Question: 'appbar_star' static resource is the designed from <URL>
'''
<Style x:Key="StarToggleButtonStyle" TargetType="ToggleButton">
<Setter Property="Foreground" Value="White"/>
<Setter Property="BorderBrush" Value="Black"/>
<Setter Property="BorderThickness" Value="1"/>
<Setter Property="Template">
<Setter.Value>
<ControlTemplate TargetType="ToggleButton">
<Border BorderBrush="{TemplateBinding BorderBrush}" BorderThickness="{TemplateBinding BorderThickness}">
<ContentPresenter SnapsToDevicePixels="{TemplateBinding SnapsToDevicePixels}"
RecognizesAccessKey="True"
ContentTemplate="{TemplateBinding ContentTemplate}"
HorizontalAlignment="{TemplateBinding HorizontalContentAlignment}"
Margin="{TemplateBinding Padding}"
VerticalAlignment="{TemplateBinding VerticalContentAlignment}" />
</Border>
<ControlTemplate.Triggers>
</ControlTemplate.Triggers>
</ControlTemplate>
</Setter.Value>
</Setter>
</Style>
'''
'''
<ToggleButton cal:Message.Attach="Favorite($dataContext)" Width="15" Height="15" Style="{StaticResource StarToggleButtonStyle}" Margin="10,0,0,0">
<Rectangle Width="10" Height="10" Fill="{Binding Path=Foreground, RelativeSource={RelativeSource FindAncestor, AncestorType={x:Type ToggleButton}}}">
<Rectangle.OpacityMask>
<VisualBrush Stretch="Fill" Visual="{StaticResource appbar_star}" />
</Rectangle.OpacityMask>
</Rectangle>
</ToggleButton>
'''
However, here is what I got from the above markup:

I'd like that the border follow along the content icon, and not be a square border. How to accomplish that?
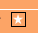
Answer: I followed a slightly different approach, grabbed the 'Canvas' with 'Path' from the resource you listed and knocked up a prototype in 'Kaxaml' using a custom 'ControlTemplate' (I think it's the behaviour you're after):
'''
<Page xmlns="http://schemas.microsoft.com/winfx/2006/xaml/presentation" xmlns:x="http://schemas.microsoft.com/winfx/2006/xaml" Background="Coral">
<Grid >
<Grid.Resources>
<Canvas xmlns="http://schemas.microsoft.com/winfx/2006/xaml/presentation" xmlns:x="http://schemas.microsoft.com/winfx/2006/xaml" x:Key="AppBar" x:Name="appbar_star" Width="76" Height="76" Clip="F1 M 0,0L 76,0L 76,76L 0,76L 0,0">
<Path Width="41.1667" Height="38" Canvas.Left="17.4167" Canvas.Top="18" Stretch="Fill" Fill="#FF000000" Data="F1 M 17.4167,32.25L 32.9107,32.25L 38,18L 43.0893,32.25L 58.5833,32.25L 45.6798,41.4944L 51.4583,56L 38,48.0833L 26.125,56L 30.5979,41.7104L 17.4167,32.25 Z "/>
</Canvas>
<!-- StarButton Template -->
<ControlTemplate x:Key="StarToggleButton" TargetType="{x:Type ToggleButton}">
<Canvas
Width="76"
Height="76"
Clip="F1 M 0,0L 76,0L 76,76L 0,76L 0,0">
<Path
x:Name="ButtonPath"
Width="41.166"
Height="38"
Canvas.Left="17.416"
Canvas.Top="18"
Data="F1 M 17.416,32.25L 32.910,32.25L 38,18L 43.089,32.25L 58.583,32.25L 45.679,41.494L 51.458,56L 38,48.083L 26.125,56L 30.597,41.710L 17.416,32.25 Z "
Fill="Transparent"
Stroke="Black"
StrokeThickness="2"
Stretch="Fill"/>
</Canvas>
<!-- When checked, fill with Yellow -->
<ControlTemplate.Triggers>
<Trigger Property="IsChecked" Value="true">
<Setter TargetName="ButtonPath" Property="Fill" Value="Yellow"/>
</Trigger>
</ControlTemplate.Triggers>
</ControlTemplate>
</Grid.Resources>
<!-- Example Usage -->
<Grid Background="Transparent">
<StackPanel Height="25" Margin="5" Orientation="Horizontal">
<RadioButton
Content="All"
GroupName="View"
Padding="2"
Template="{DynamicResource StarToggleButton}"/>
<RadioButton
Content="All2"
GroupName="View"
Padding="2"
Template="{DynamicResource StarToggleButton}"/>
</StackPanel>
</Grid>
</Grid>
</Page>
'''
The important part is that we're using the 'StrokeThickness' and 'Stroke' properties on 'Path' to provide the outline of the control; the 'Fill' is transparent until the button is selected, then a trigger takes care of changing the 'Fill' property to yellow when the button is toggled.

Toggled, and Untoggled respectively.